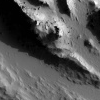
Atmospheric dust classification: not_dusty